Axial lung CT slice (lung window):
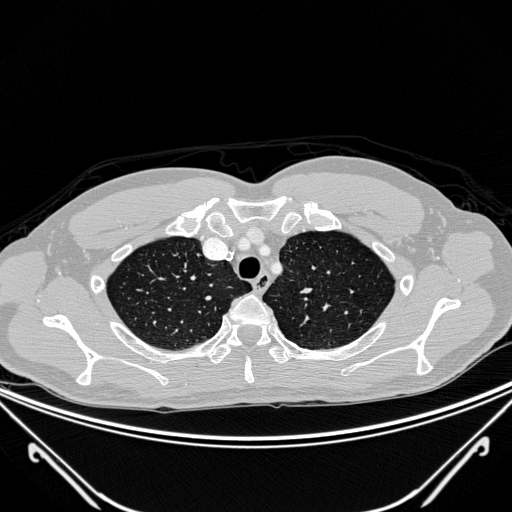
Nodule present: no